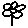
Label: flower